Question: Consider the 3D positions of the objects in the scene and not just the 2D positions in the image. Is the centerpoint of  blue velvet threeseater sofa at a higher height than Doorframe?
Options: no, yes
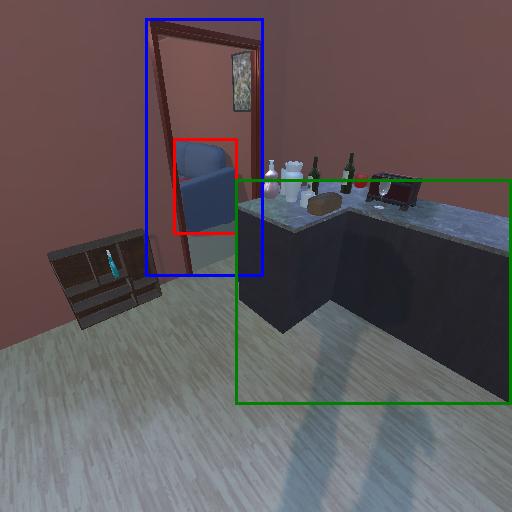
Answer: no